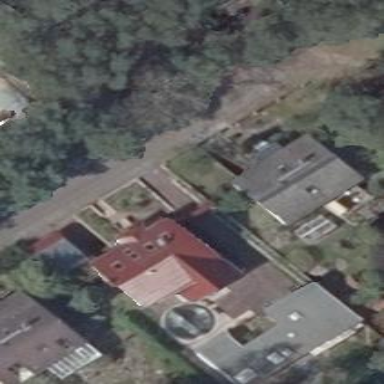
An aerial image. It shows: Simple and straightforward house.